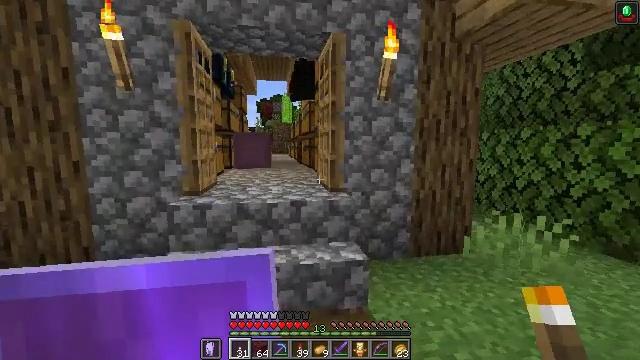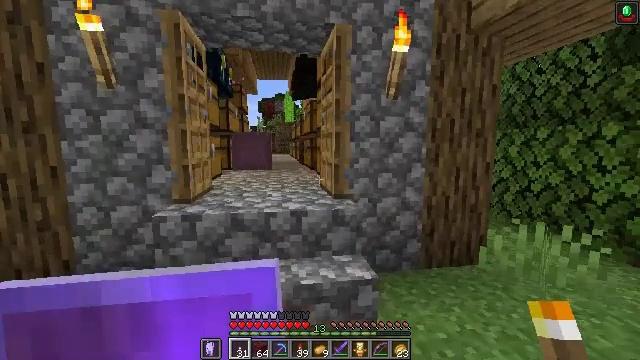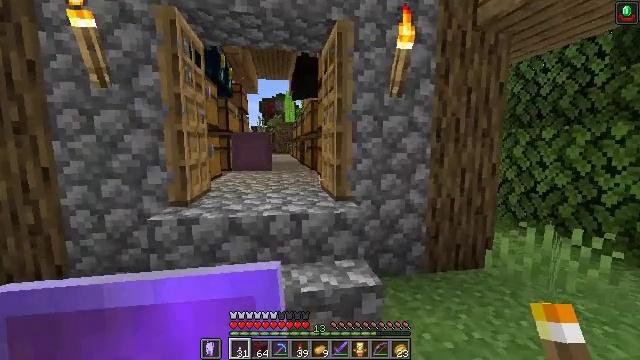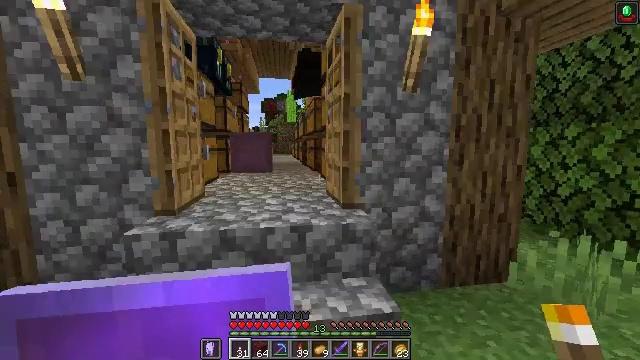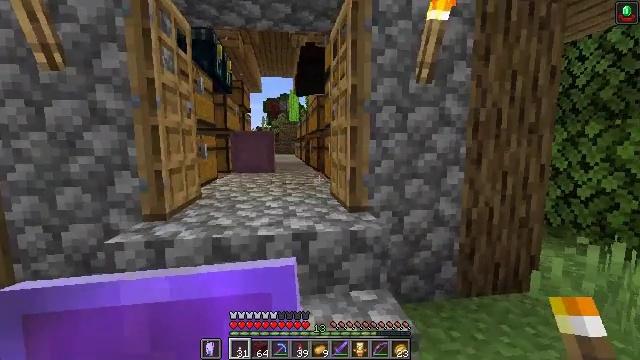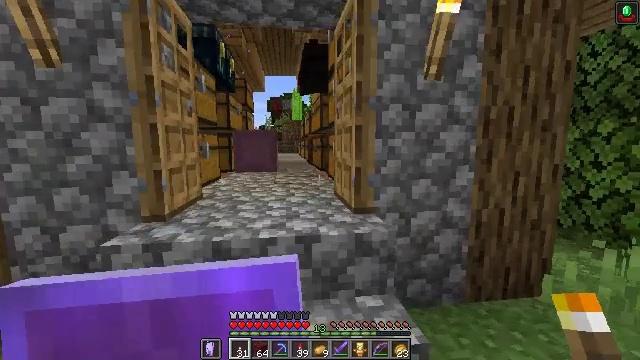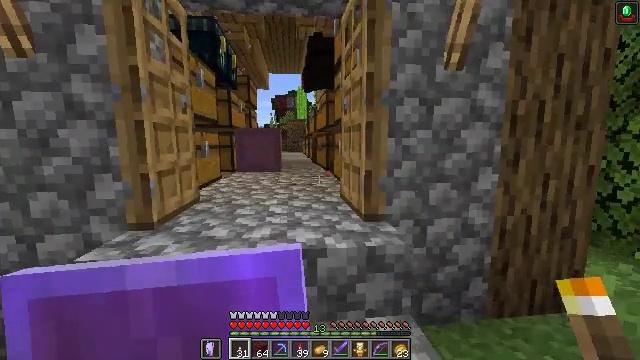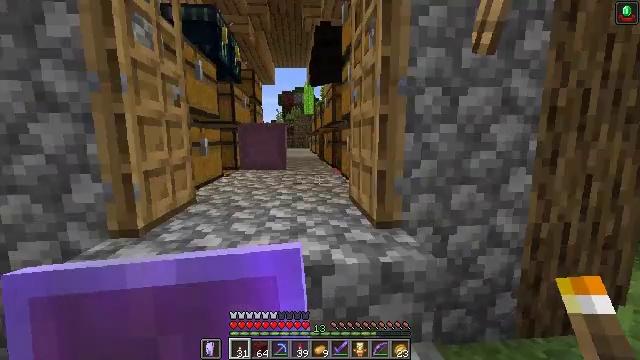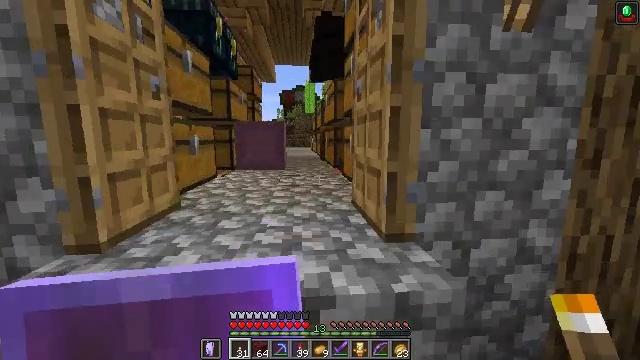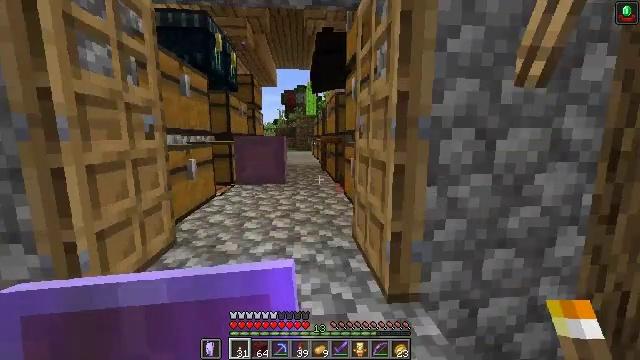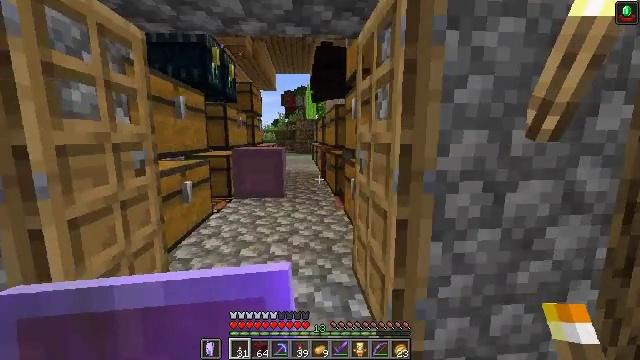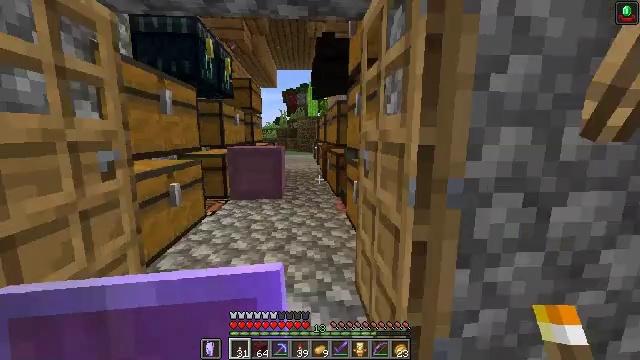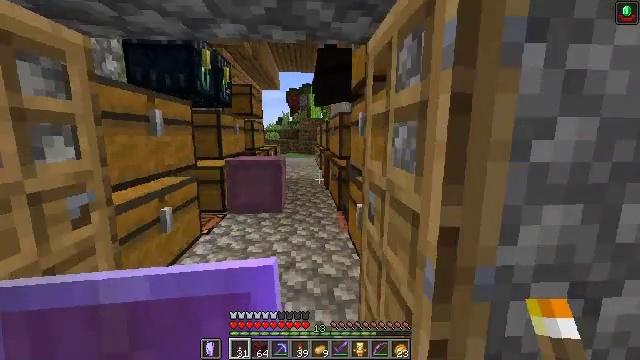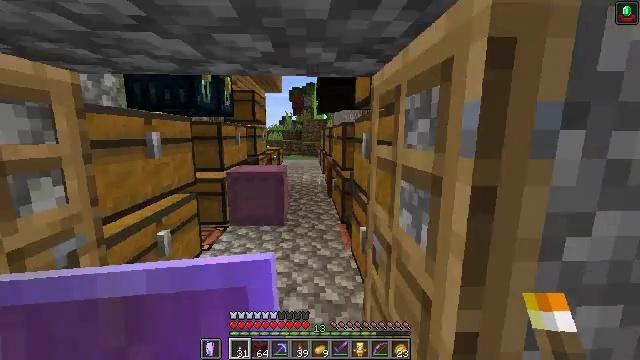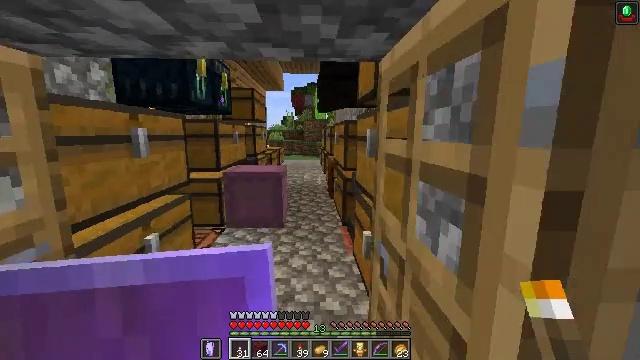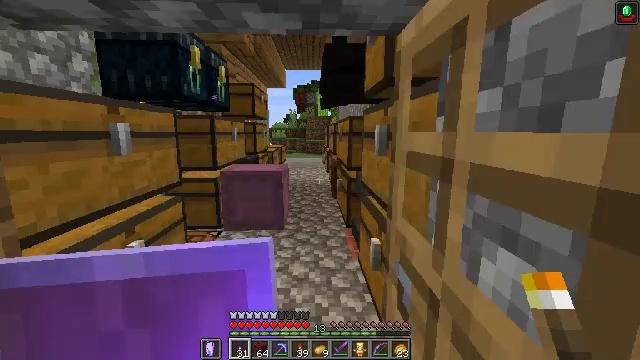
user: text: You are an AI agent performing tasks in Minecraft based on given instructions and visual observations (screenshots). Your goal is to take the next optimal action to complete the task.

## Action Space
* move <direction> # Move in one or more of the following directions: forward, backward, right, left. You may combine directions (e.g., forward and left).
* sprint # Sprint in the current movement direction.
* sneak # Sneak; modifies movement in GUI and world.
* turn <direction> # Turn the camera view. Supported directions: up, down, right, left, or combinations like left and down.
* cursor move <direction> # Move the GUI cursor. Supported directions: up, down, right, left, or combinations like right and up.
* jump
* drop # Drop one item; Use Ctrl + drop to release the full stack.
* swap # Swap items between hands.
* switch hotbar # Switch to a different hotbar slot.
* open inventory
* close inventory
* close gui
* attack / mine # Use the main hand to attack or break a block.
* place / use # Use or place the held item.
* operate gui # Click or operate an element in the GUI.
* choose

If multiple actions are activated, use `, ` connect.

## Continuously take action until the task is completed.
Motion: motion action
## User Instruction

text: Create TNT using the crafting table.
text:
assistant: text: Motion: move forward
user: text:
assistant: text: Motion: move forward
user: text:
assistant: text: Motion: move forward
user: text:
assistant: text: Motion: move forward
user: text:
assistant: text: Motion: move forward
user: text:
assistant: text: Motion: move forward, turn left
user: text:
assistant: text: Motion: move forward, turn left
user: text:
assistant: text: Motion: move forward
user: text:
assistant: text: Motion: move forward
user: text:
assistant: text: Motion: move forward
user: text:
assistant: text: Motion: move forward
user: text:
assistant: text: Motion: move forward
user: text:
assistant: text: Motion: move forward
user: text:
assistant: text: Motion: move forward
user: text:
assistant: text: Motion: no_op
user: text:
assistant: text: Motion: no_op
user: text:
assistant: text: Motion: no_op
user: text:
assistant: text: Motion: no_op
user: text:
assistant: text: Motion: turn left
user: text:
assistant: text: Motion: no_op
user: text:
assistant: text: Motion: no_op
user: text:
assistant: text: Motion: turn left
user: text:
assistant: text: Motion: no_op
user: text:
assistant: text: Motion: no_op
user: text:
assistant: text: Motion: no_op
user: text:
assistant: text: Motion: no_op
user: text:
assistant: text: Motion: no_op
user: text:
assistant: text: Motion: no_op
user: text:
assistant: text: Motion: turn left
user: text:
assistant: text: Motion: no_op